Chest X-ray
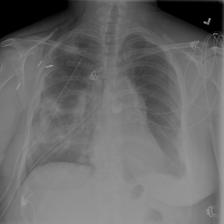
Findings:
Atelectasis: negative
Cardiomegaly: negative
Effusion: positive
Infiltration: negative
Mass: negative
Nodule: negative
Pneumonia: negative
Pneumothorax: negative
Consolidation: negative
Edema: negative
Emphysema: negative
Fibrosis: negative
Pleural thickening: negative
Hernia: negative